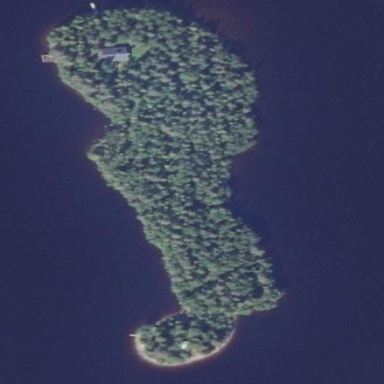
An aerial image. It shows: Islet.